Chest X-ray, PA view. Patient: 58 years old, sex M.
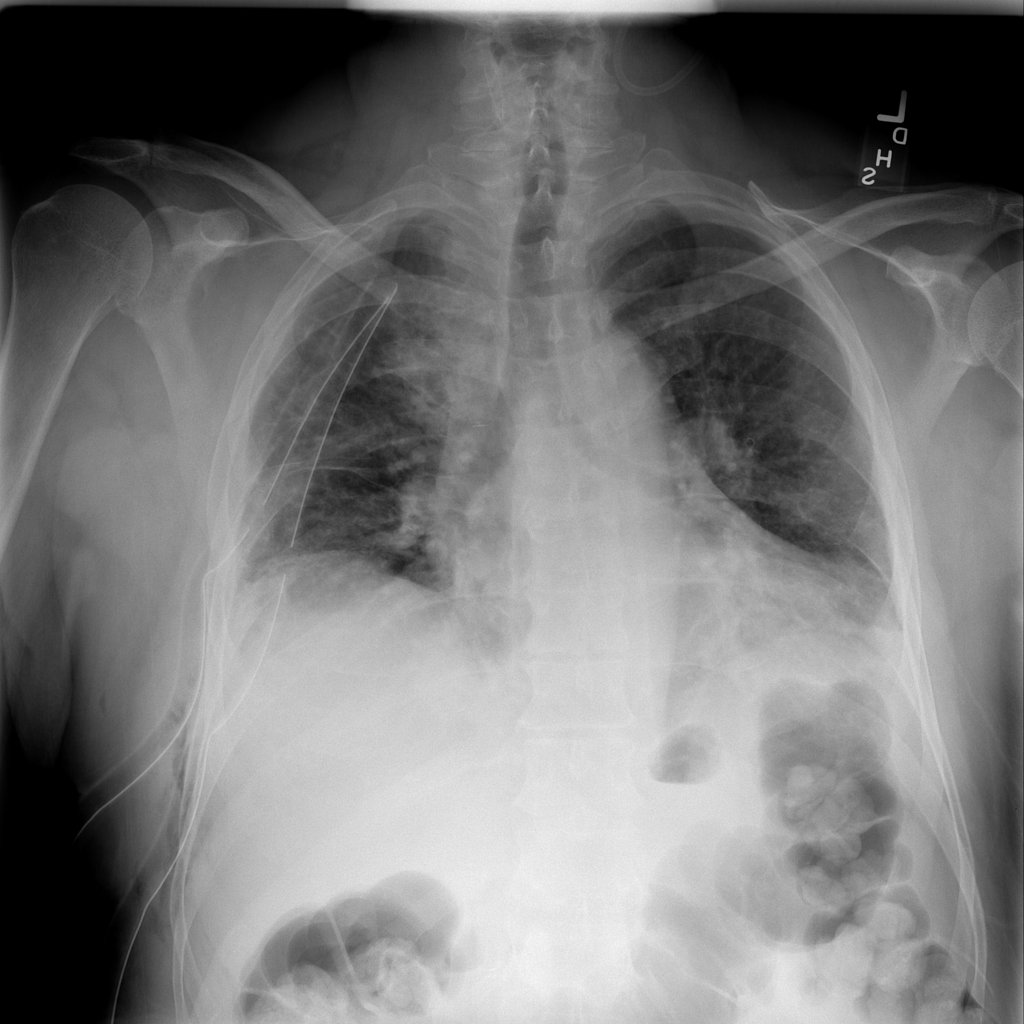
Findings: No Finding